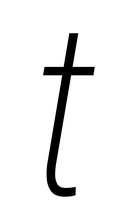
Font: Roboto-Italic_Condensed_ExtraLight_Italic